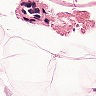
Metastatic tissue present: no